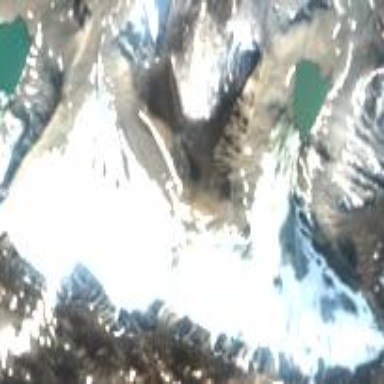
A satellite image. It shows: Stunning view of glacier.